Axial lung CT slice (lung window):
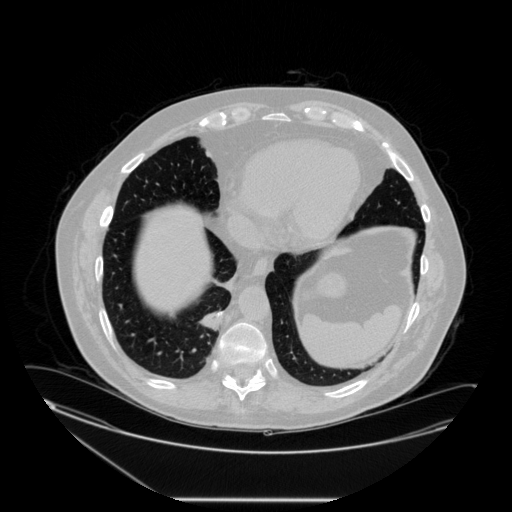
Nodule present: no